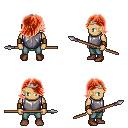
a pixel art fantasy rpg character, male body template, human, tanned skin, steel chest armor, teal pants, red swoop hairstyle, silver tiara, leather bracers, brown shoes, spear, four views (front, back, left, right), 2x2 character sprite sheet, small pixel art, hard edges, no anti-aliasing